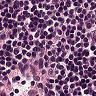
Metastatic tissue present: no